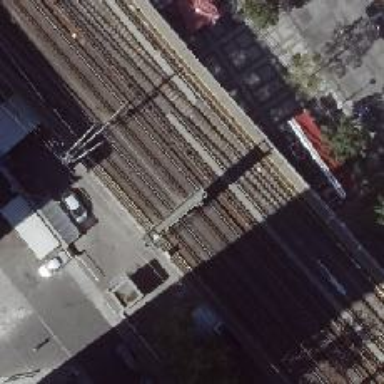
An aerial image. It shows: Viaduct railway bridge with electrified contact lines. The railway uses ballastless track technology.